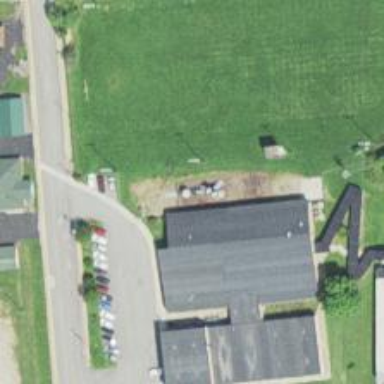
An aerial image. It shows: School.